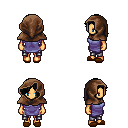
a pixel art fantasy rpg character, female body template, human, tanned skin, chain tabard jacket, metal pants, black loose hair, cloth hood, brown slippers, four views (front, back, left, right), 2x2 character sprite sheet, small pixel art, hard edges, no anti-aliasing